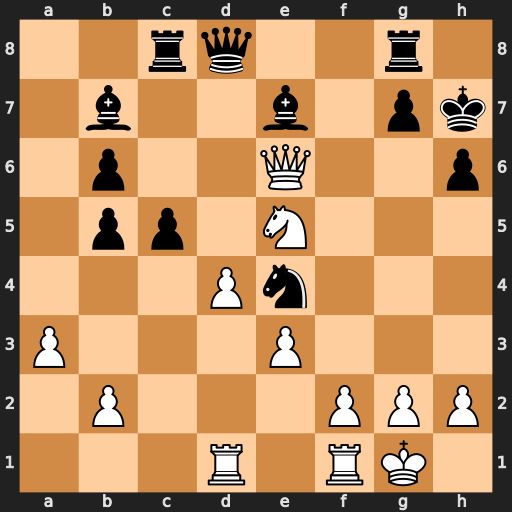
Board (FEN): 2rq2r1/1b2b1pk/1p2Q2p/1pp1N3/3Pn3/P3P3/1P3PPP/3R1RK1
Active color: w
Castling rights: -
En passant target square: -
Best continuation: Qg6+ Kh8 Nf7#